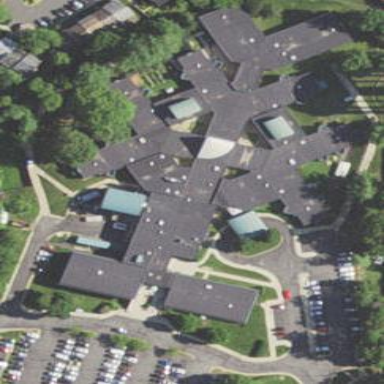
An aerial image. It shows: Hospital providing healthcare services.